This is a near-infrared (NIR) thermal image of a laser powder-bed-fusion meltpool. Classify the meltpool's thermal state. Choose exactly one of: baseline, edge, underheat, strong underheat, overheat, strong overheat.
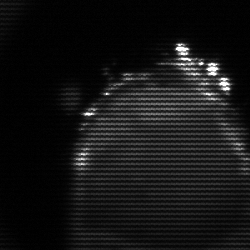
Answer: edge